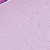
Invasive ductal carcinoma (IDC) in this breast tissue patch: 0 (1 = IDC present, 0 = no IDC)